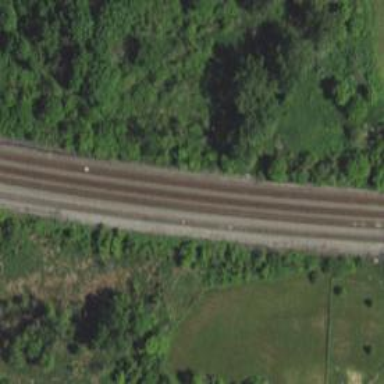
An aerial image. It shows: Railway track.